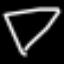
Label: diamond